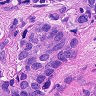
Metastatic tissue present: yes